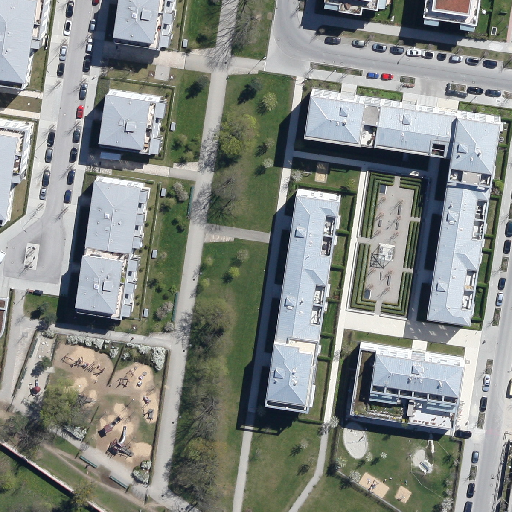
Referring expression: road